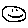
Label: smiley face